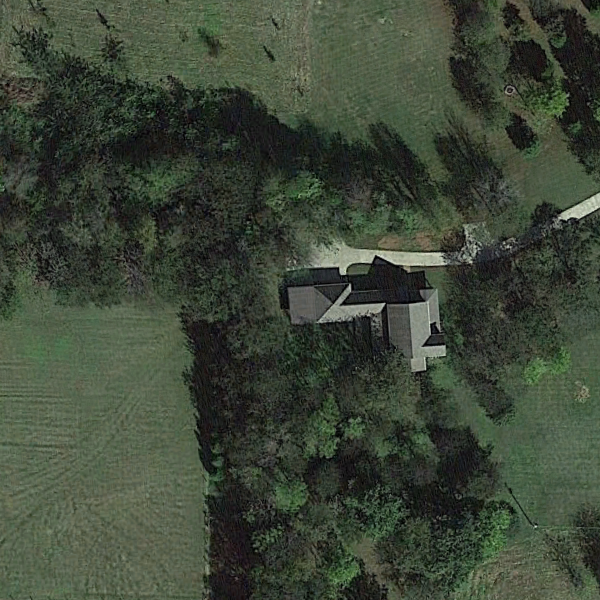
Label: SparseResidential